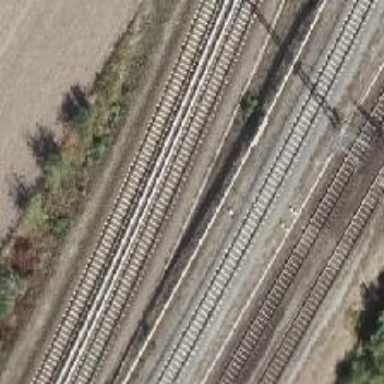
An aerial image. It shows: Railway signal.